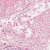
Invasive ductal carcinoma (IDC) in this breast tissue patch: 0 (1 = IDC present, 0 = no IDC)